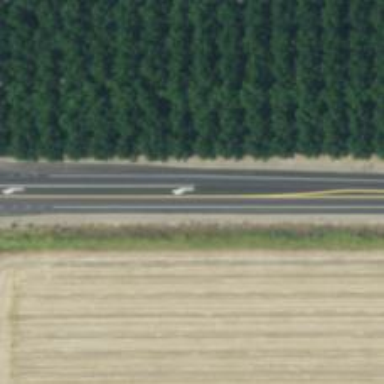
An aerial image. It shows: Asphalt road designated as trunk highway.